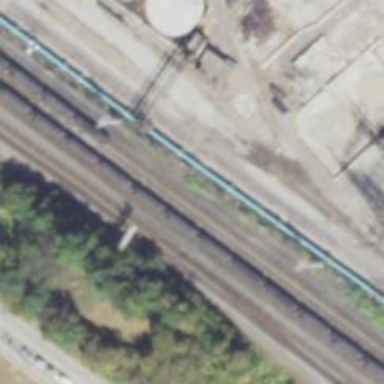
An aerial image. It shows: Railway signal.